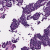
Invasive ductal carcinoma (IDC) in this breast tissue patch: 1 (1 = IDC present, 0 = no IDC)